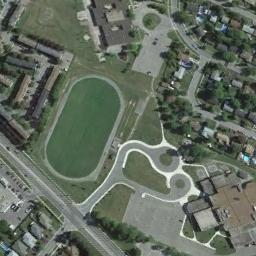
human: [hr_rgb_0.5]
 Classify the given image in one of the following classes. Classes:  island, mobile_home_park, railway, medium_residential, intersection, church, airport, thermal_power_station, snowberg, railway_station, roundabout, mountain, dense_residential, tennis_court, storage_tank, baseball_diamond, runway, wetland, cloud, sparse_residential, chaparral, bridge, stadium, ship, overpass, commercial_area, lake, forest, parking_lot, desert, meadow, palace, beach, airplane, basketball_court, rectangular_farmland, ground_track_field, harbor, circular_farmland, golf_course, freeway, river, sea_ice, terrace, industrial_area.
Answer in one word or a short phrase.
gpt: ground_track_field